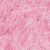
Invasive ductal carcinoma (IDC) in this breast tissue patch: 0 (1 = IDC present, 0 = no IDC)